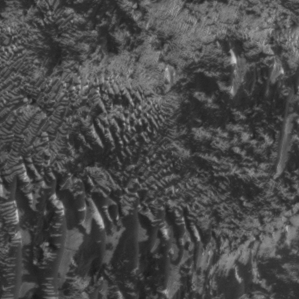
Label: frost